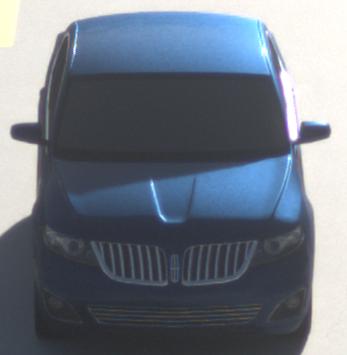
Make: Lincoln
Model: MKS
Detailed model: -
Model produced from: 2008
Model produced until: 2011
Doors: 4
Color: blue
Road condition: dry road
Daytime: morning or afternoon
Contrast: high contrast